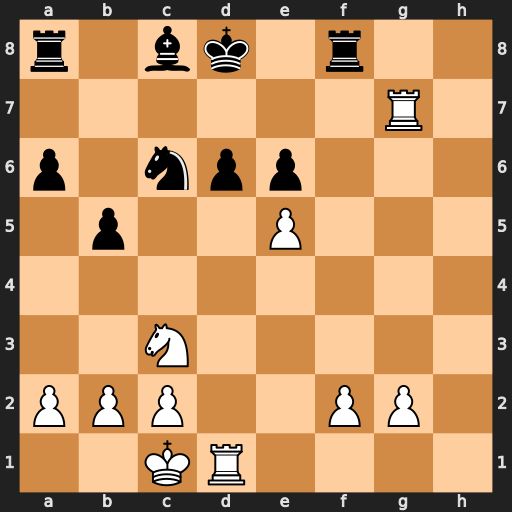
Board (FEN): r1bk1r2/6R1/p1npp3/1p2P3/8/2N5/PPP2PP1/2KR4
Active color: w
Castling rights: -
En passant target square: -
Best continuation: Rxd6+ Ke8 Rxc6